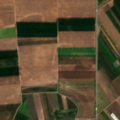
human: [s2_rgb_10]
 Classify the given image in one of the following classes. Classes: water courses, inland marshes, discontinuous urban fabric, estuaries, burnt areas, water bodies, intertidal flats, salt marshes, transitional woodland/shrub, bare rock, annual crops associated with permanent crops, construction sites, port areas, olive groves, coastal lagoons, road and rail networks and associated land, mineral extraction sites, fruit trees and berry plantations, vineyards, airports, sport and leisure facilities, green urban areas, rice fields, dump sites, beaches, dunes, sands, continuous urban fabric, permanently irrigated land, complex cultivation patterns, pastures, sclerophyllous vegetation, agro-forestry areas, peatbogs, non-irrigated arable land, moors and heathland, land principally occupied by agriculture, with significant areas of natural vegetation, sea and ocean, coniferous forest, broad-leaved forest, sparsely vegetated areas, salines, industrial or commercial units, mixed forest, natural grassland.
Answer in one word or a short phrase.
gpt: non-irrigated arable land, land principally occupied by agriculture, with significant areas of natural vegetation